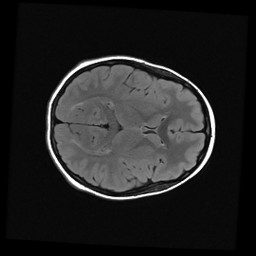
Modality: FLAIR
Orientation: axial
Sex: female
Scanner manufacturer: ge
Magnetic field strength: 3 T
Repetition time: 9 s
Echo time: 0.1216 s